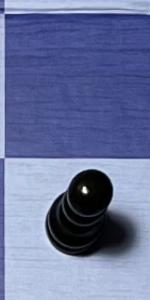
Label: Pawn_Black